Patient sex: M
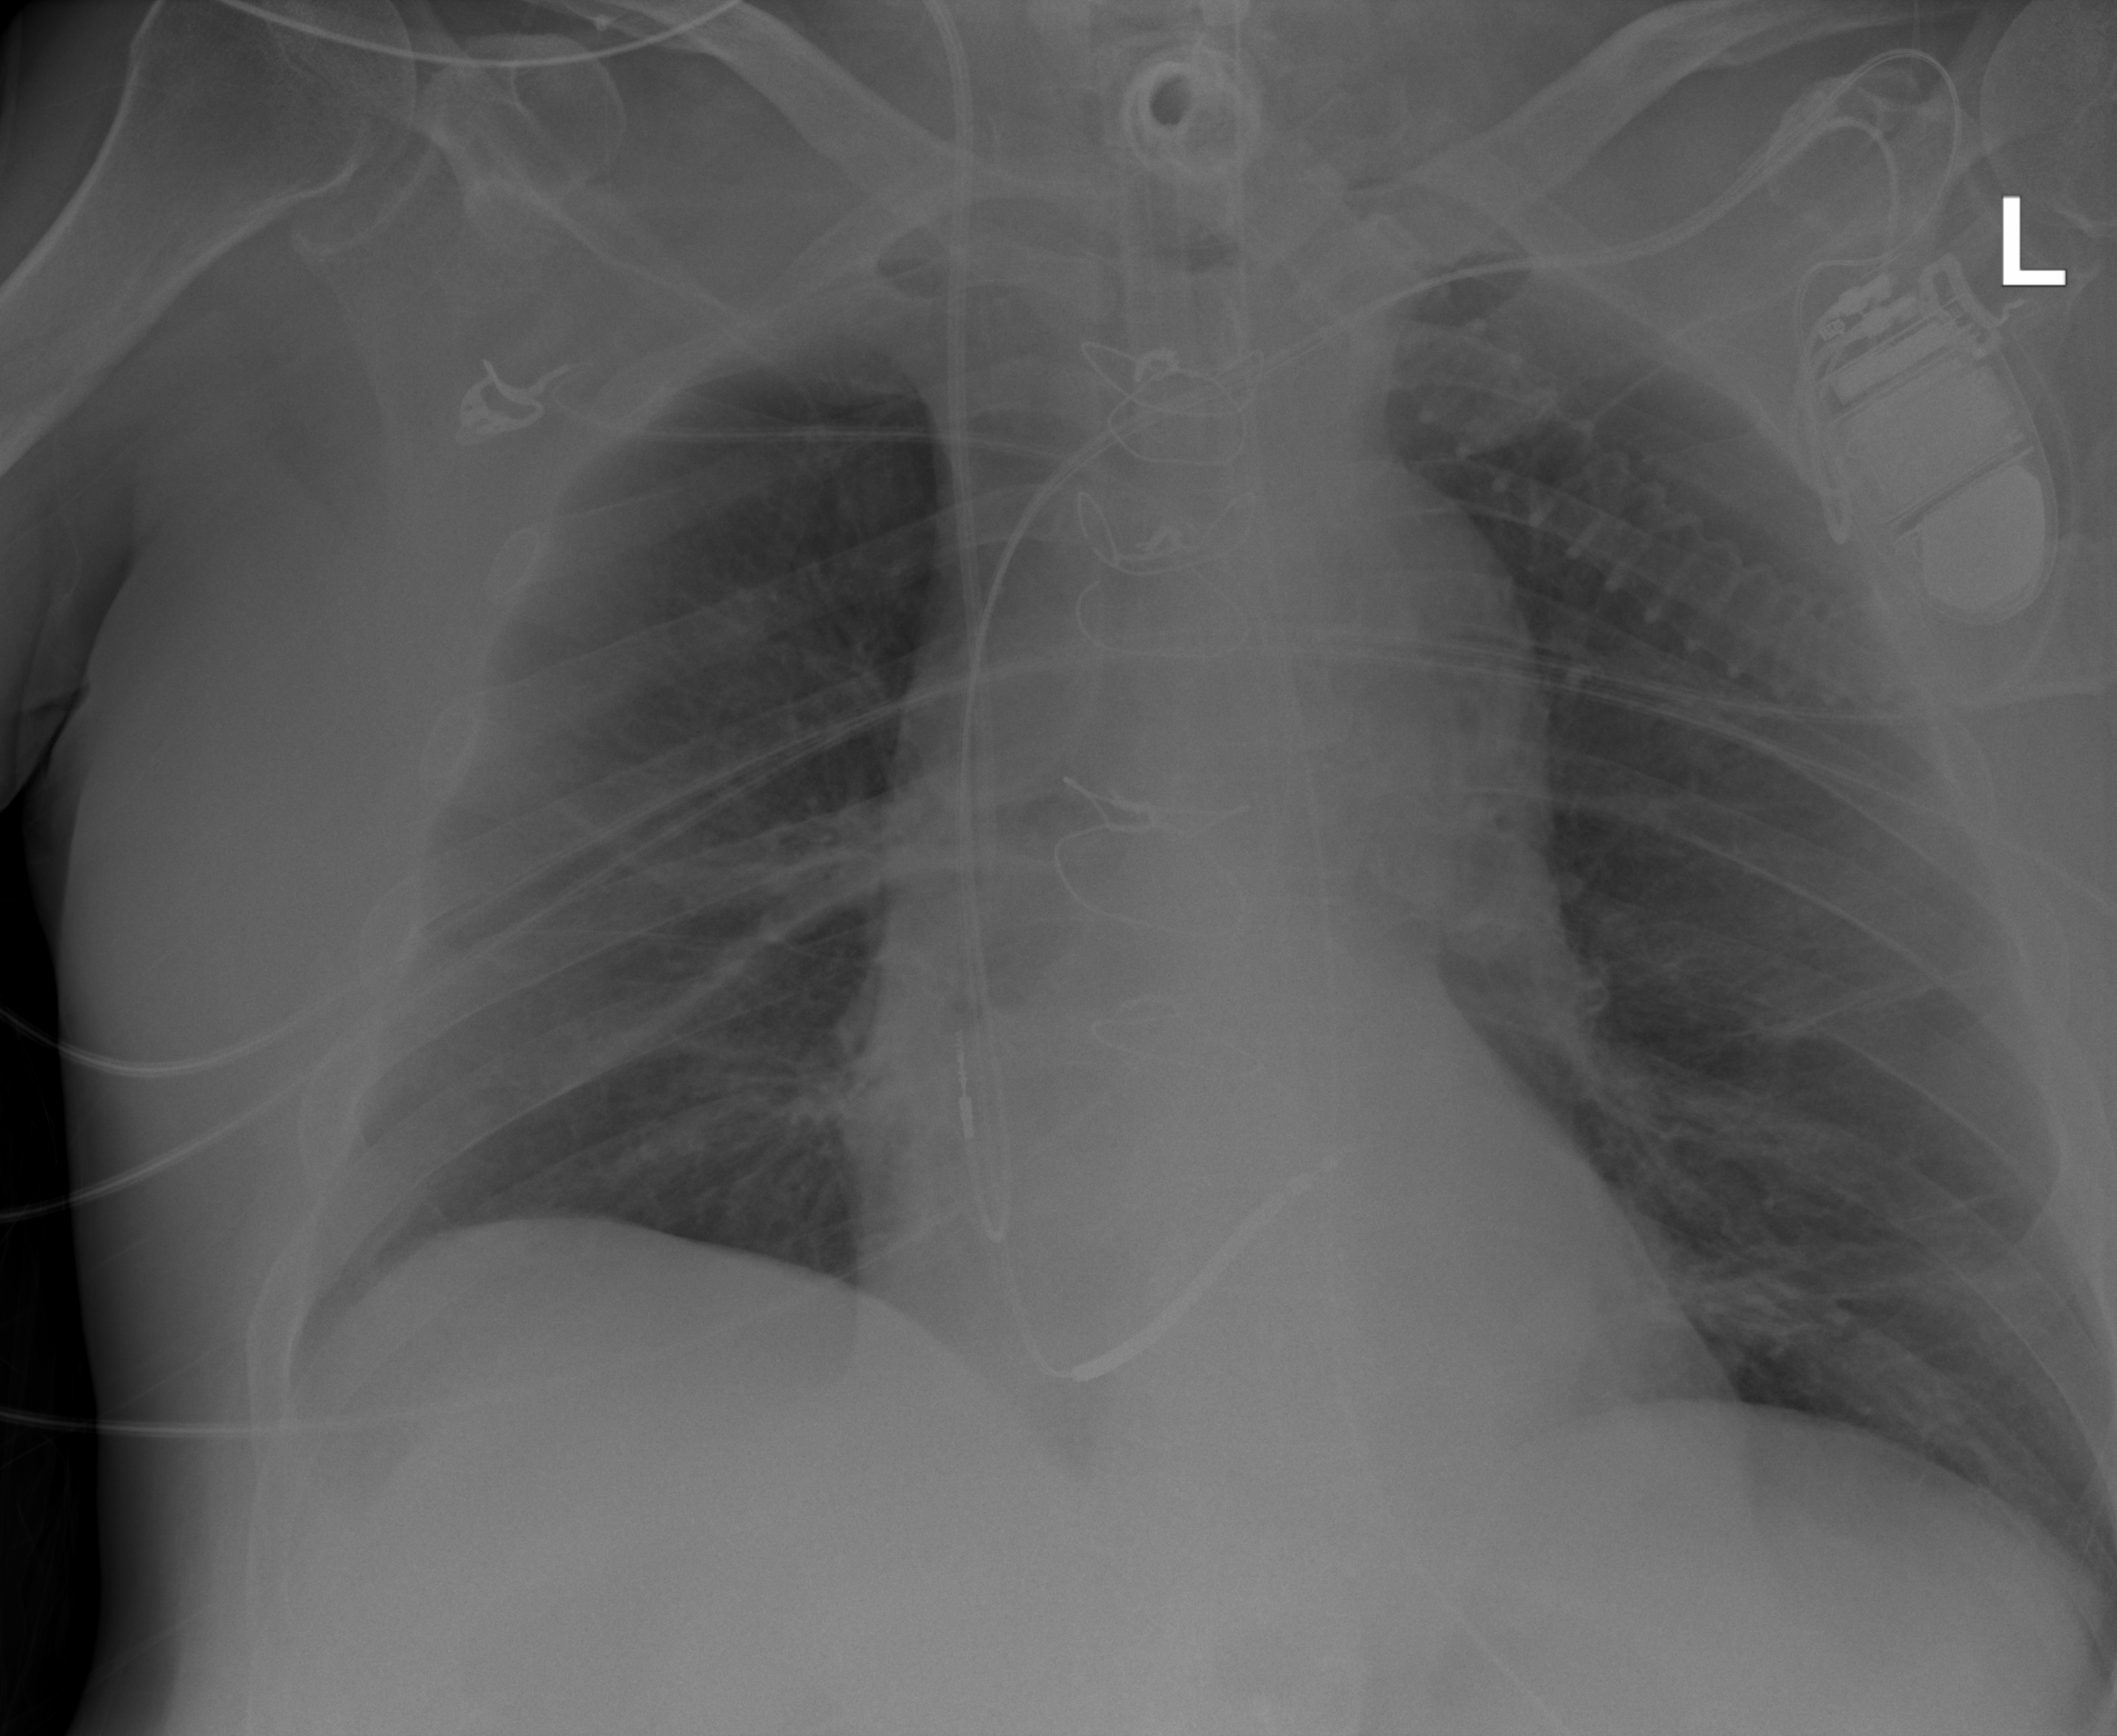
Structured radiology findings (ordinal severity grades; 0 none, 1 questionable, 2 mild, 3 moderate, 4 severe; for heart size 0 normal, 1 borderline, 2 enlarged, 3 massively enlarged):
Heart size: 1
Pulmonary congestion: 0
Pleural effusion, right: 0
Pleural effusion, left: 0
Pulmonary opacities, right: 0
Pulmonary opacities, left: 0
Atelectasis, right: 2
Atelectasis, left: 2